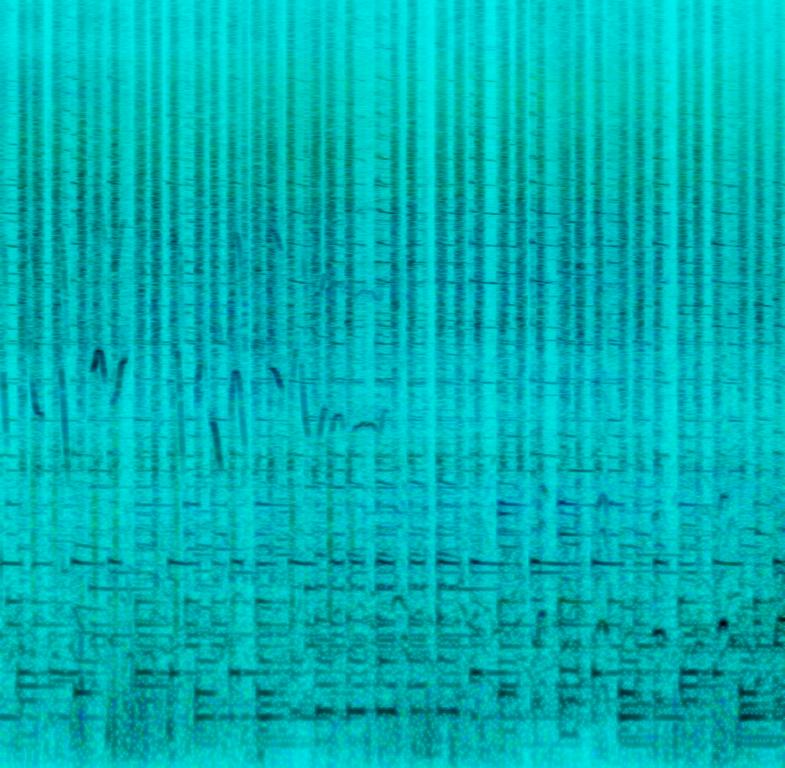
This amateur folk song features a stringed instrument being played by plucking the strings. This is accompanied by a percussion that sounds like a shaker. This is a low quality recording and the sound of whistling can be heard in the background. There are no voices in the song. This song can be played in a movie featuring a visit to a village.